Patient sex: M
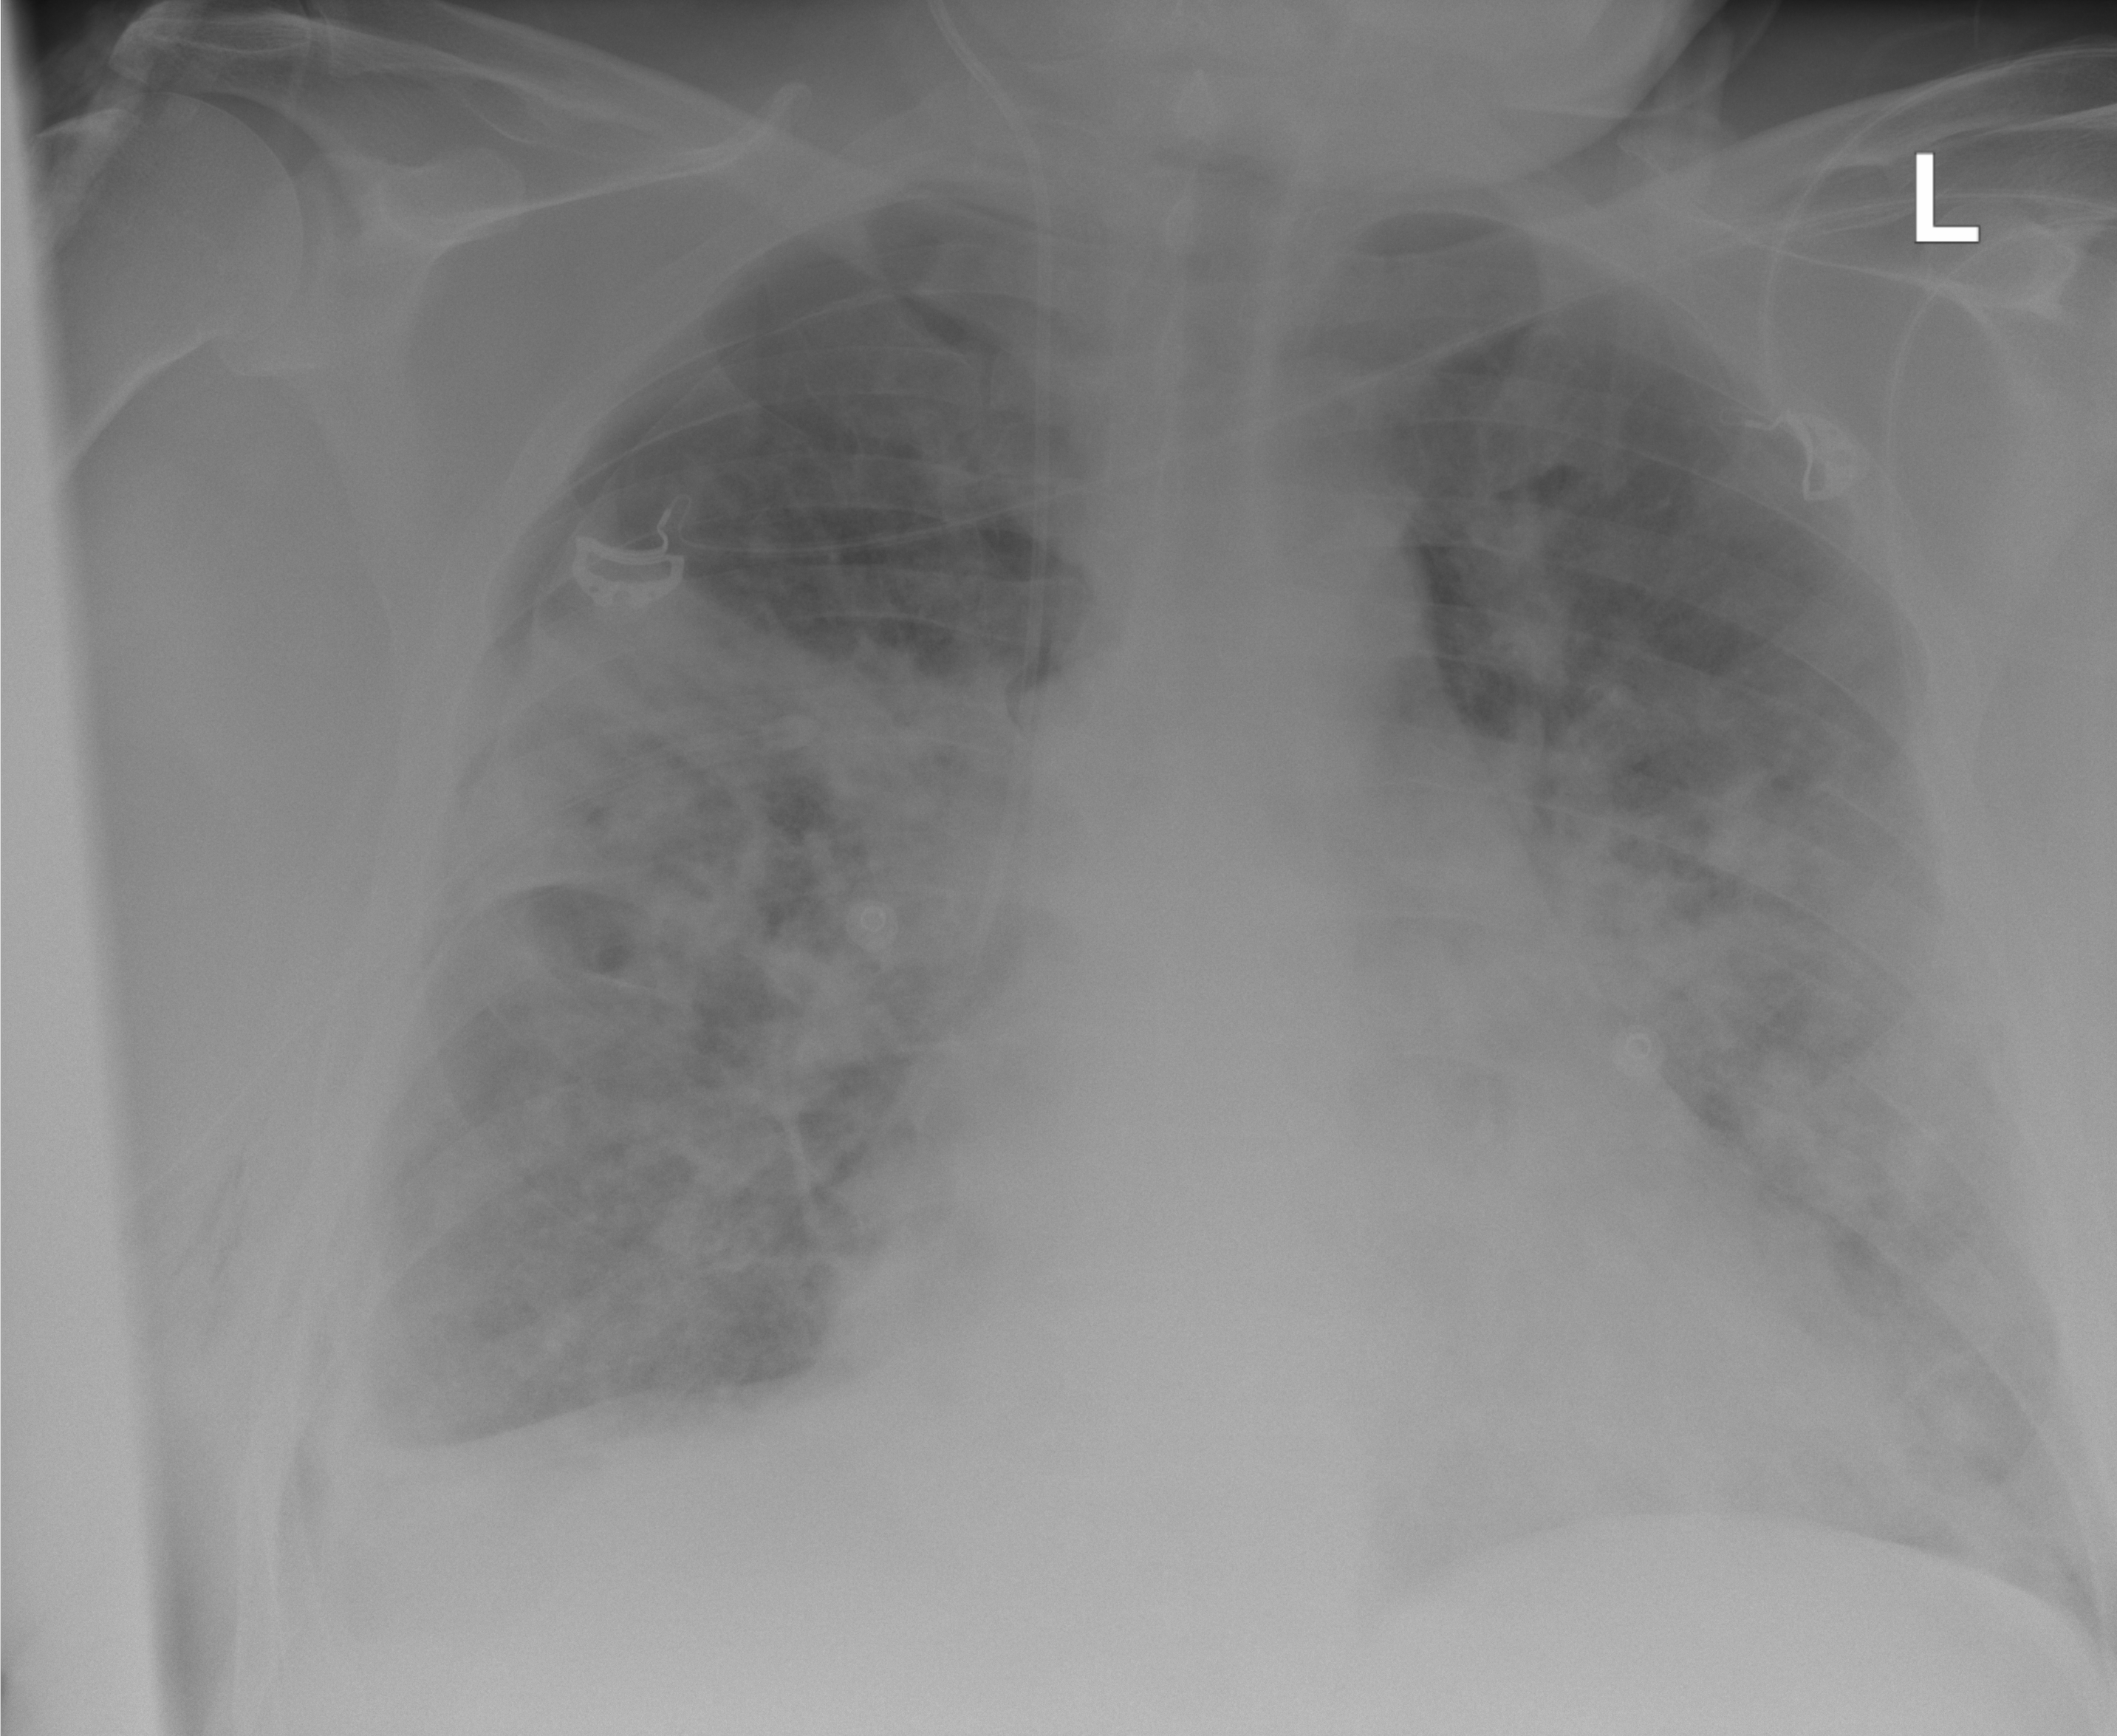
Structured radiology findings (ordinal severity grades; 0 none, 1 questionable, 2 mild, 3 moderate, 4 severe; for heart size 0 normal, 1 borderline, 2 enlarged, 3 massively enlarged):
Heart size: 0
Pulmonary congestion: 0
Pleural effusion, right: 2
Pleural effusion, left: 1
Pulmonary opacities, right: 3
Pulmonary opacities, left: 3
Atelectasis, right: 2
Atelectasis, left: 0